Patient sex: M
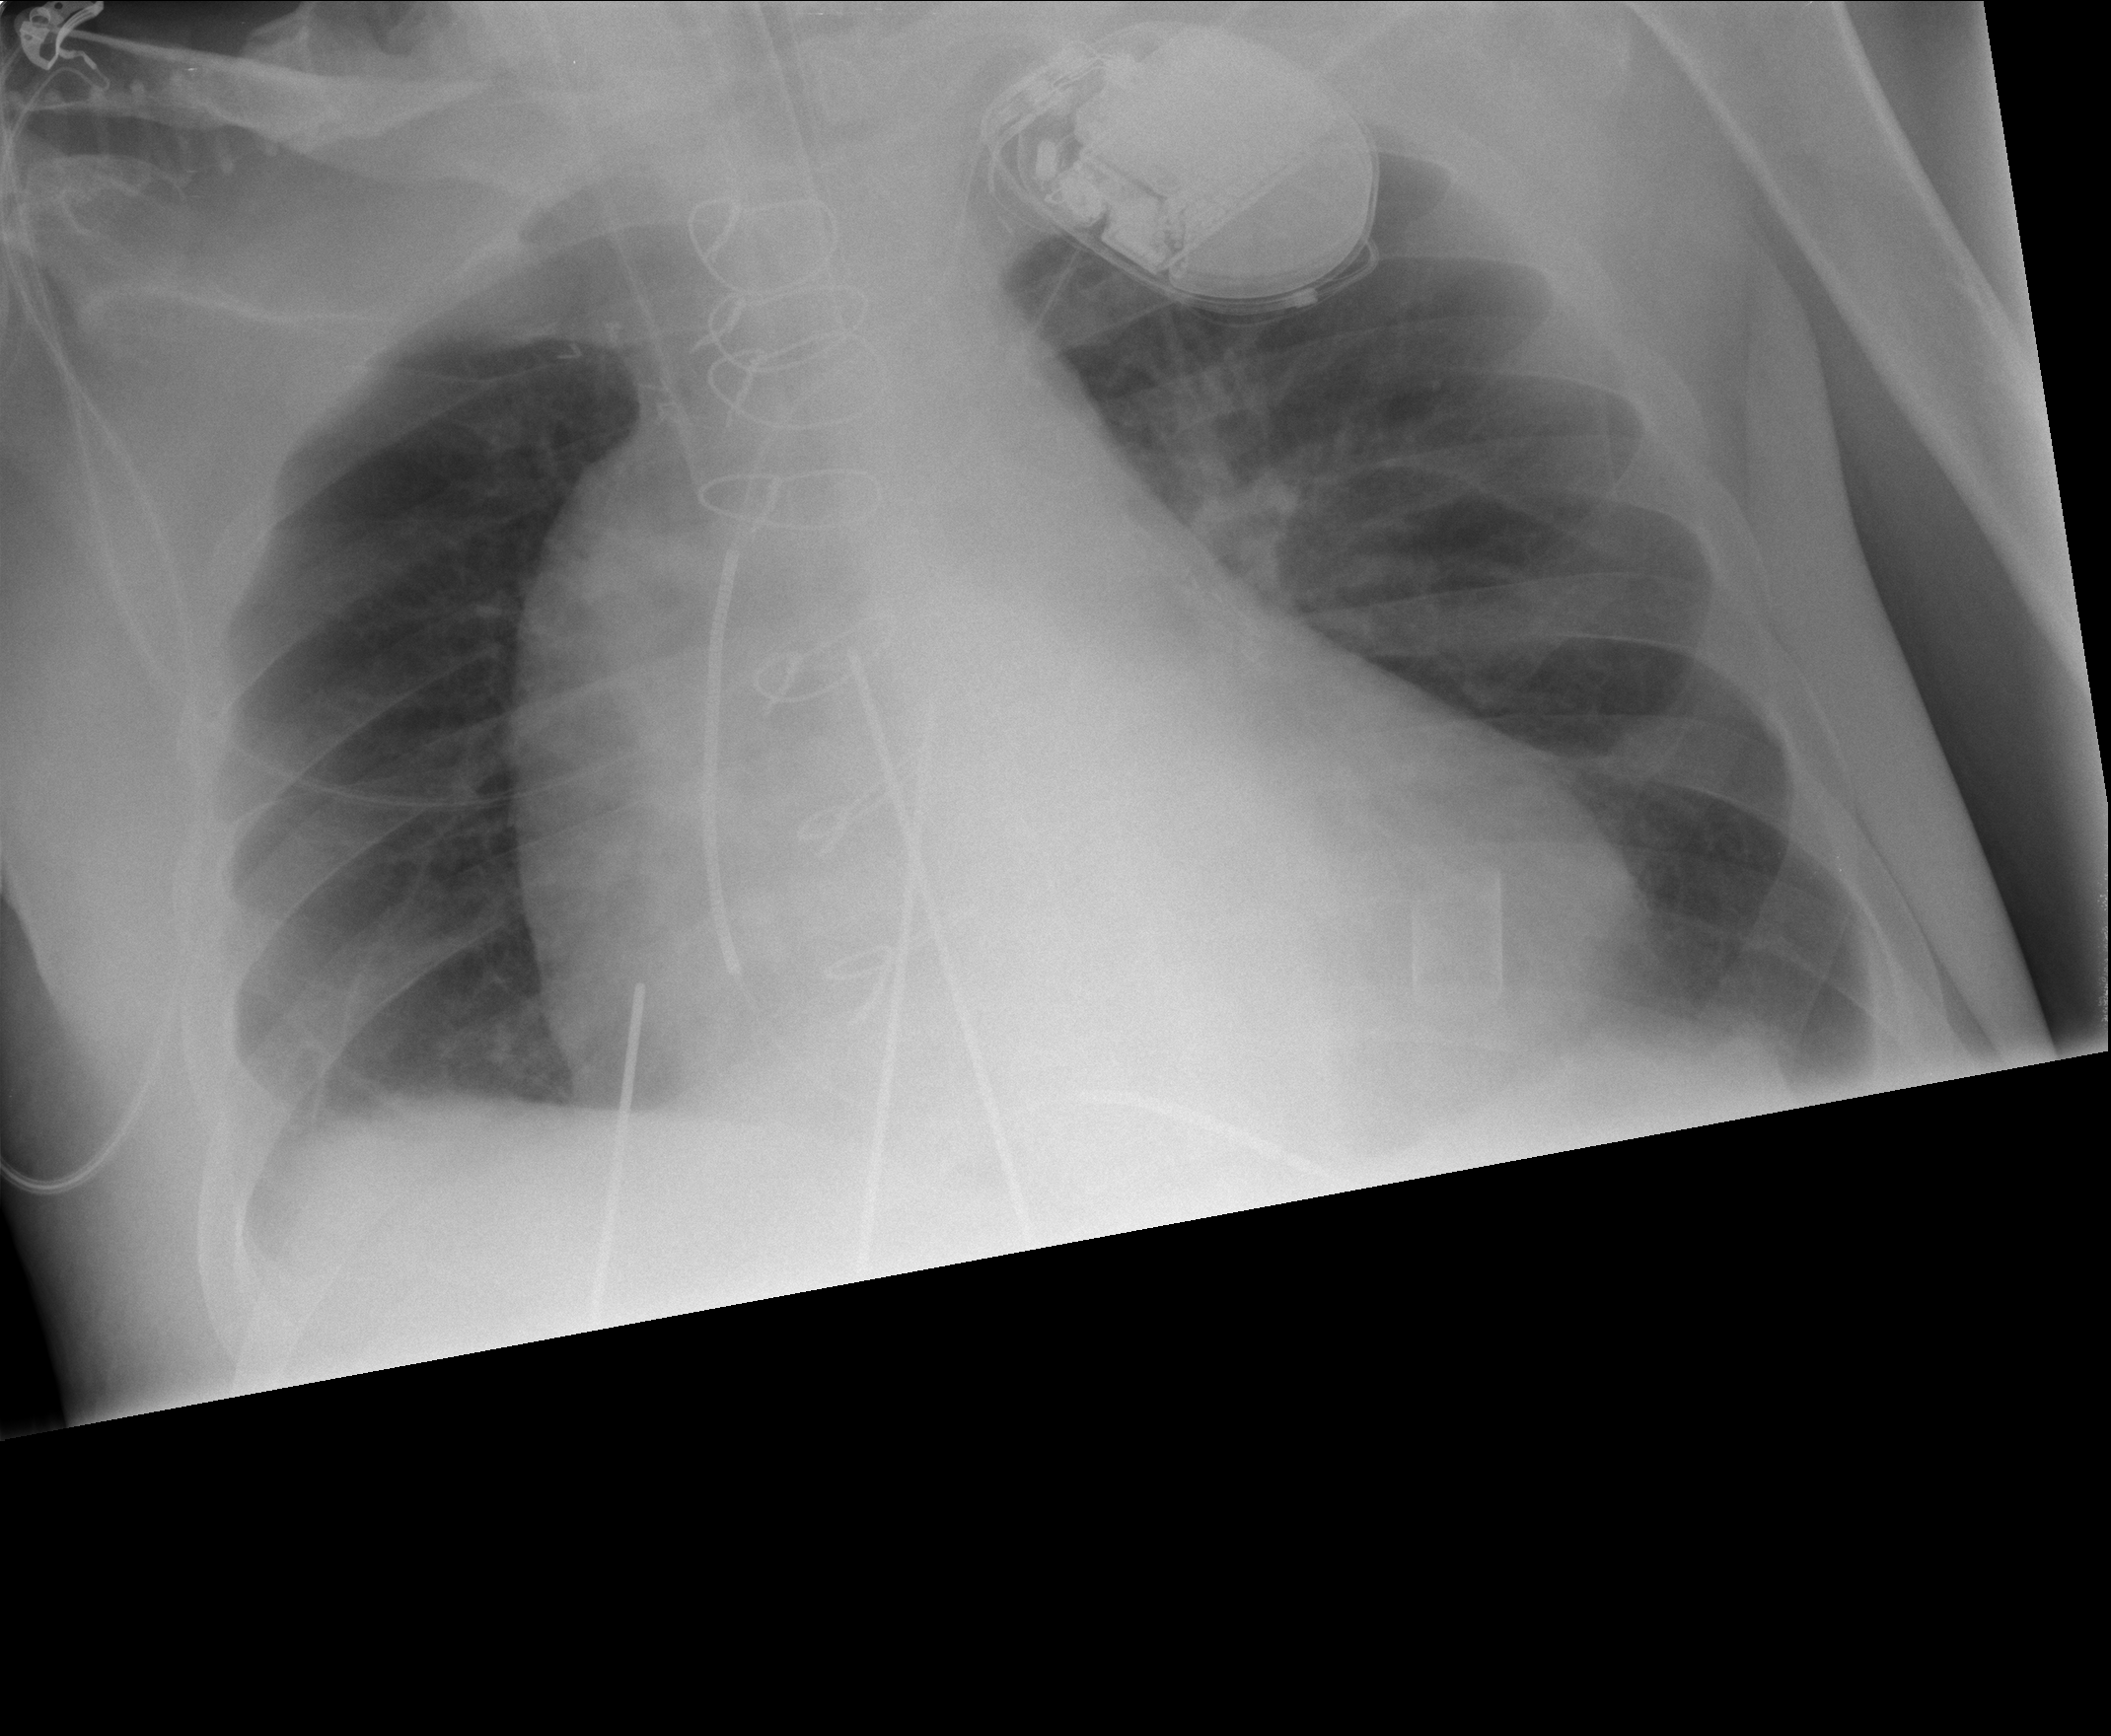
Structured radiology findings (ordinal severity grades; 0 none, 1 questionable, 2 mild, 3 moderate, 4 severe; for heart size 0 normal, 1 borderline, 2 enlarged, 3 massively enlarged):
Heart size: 3
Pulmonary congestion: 0
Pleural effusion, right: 1
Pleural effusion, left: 1
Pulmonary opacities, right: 0
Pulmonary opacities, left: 0
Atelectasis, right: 2
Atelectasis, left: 1